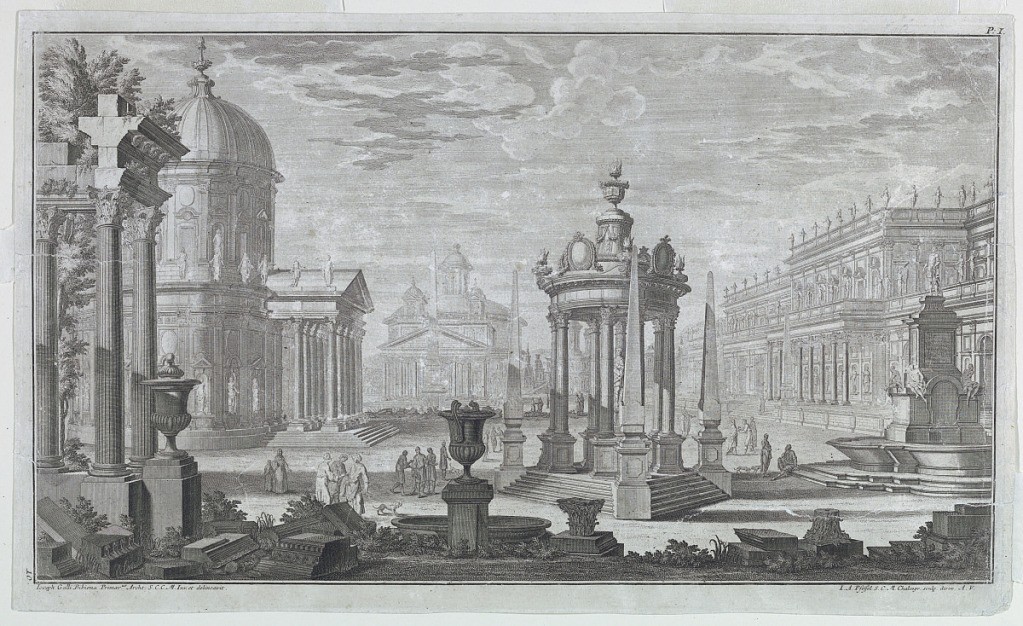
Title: A "Forum"
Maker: Johann Andréas Pfeffel, German, 1674–1748
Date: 1740
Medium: Engraving on paper
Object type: Print
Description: Plate 10 of the first part of the "Architetture e Prospettive," published by Joh. Andreas Pfeffel (1674-1748).